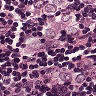
Metastatic tissue present: yes